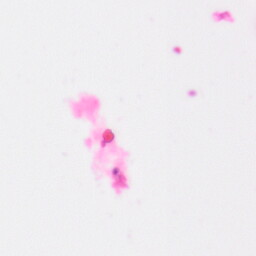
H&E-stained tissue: Colon